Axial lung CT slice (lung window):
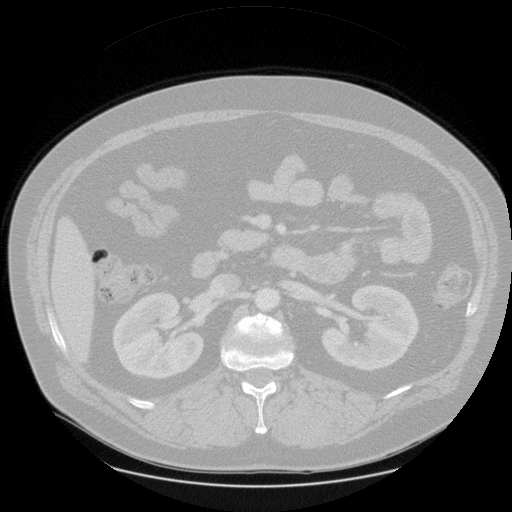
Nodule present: no